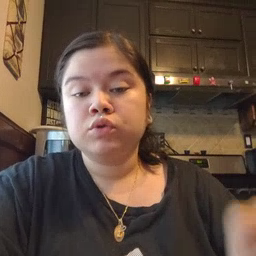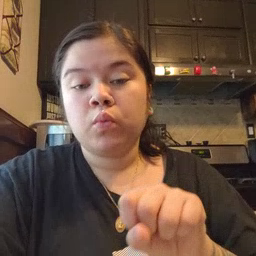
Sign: shoe